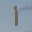
Label: 1